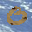
Label: 0